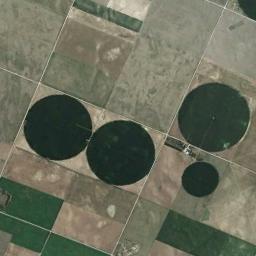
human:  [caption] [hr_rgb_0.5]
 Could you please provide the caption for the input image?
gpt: There are some green circle farmland and square farmland .

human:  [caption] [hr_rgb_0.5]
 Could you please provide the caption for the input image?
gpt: Four neatly arranged circular green fields of different sizes .

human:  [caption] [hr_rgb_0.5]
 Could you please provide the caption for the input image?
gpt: There are four round fields .

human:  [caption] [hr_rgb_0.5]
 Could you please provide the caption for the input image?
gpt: Three dark green circular farmlands are surrounded by some khaki square farmlands .

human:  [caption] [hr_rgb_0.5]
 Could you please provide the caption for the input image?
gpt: There are three circular farmlands of the same size and a smaller one .